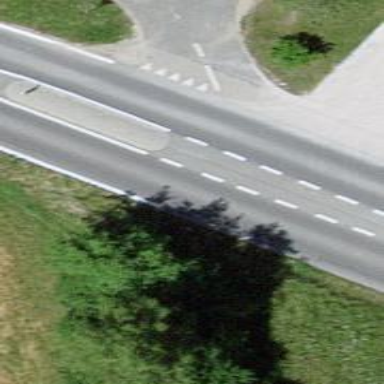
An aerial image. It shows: Primary highway.